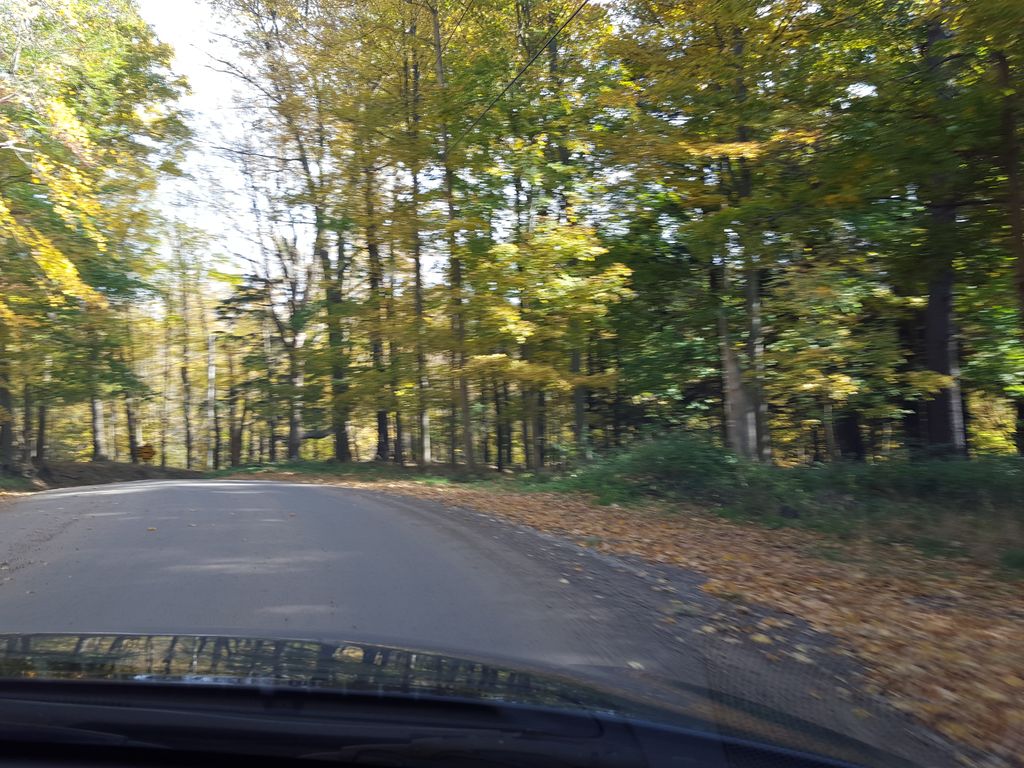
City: hamilton